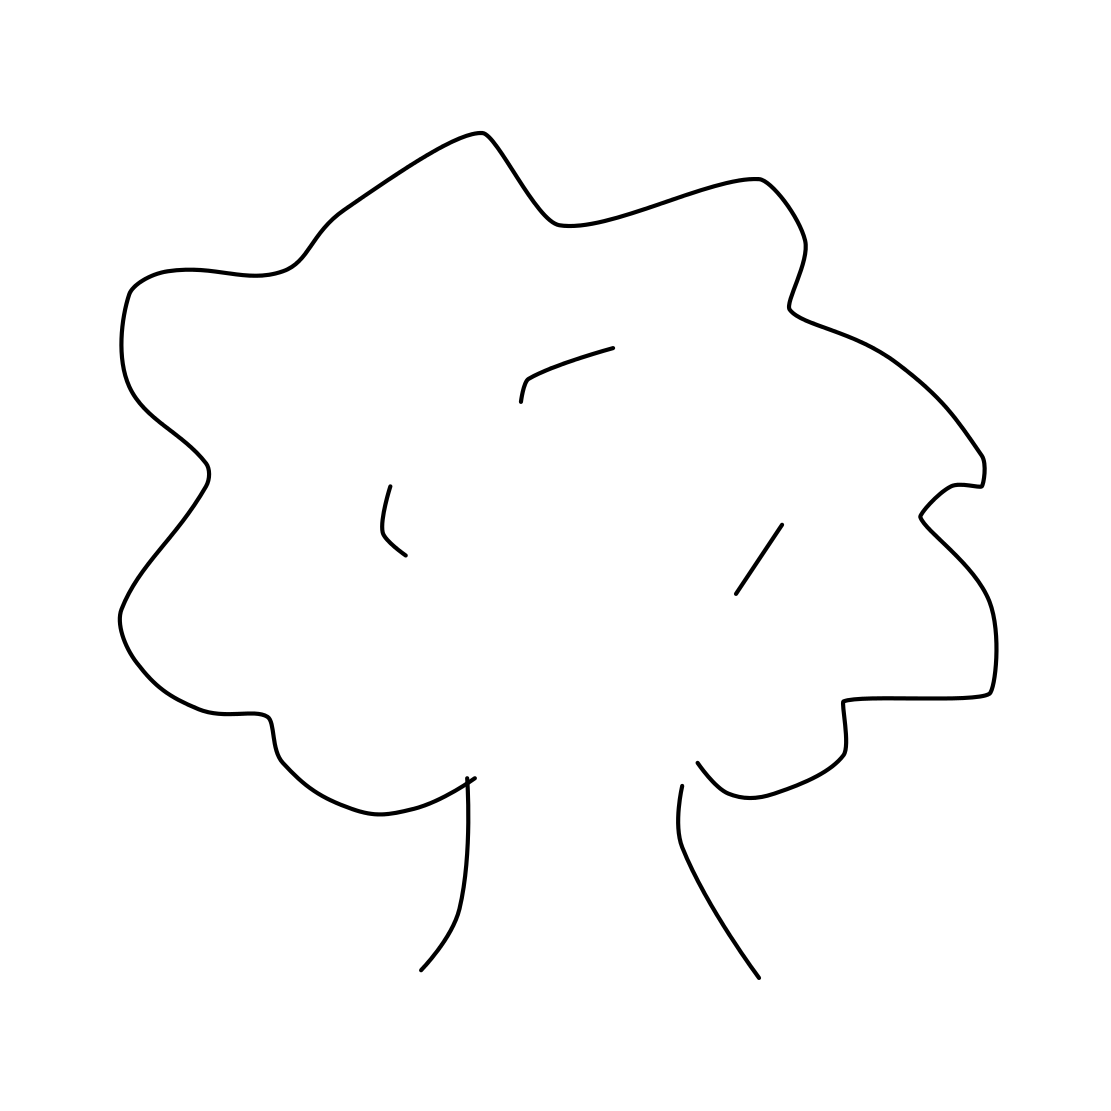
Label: bush